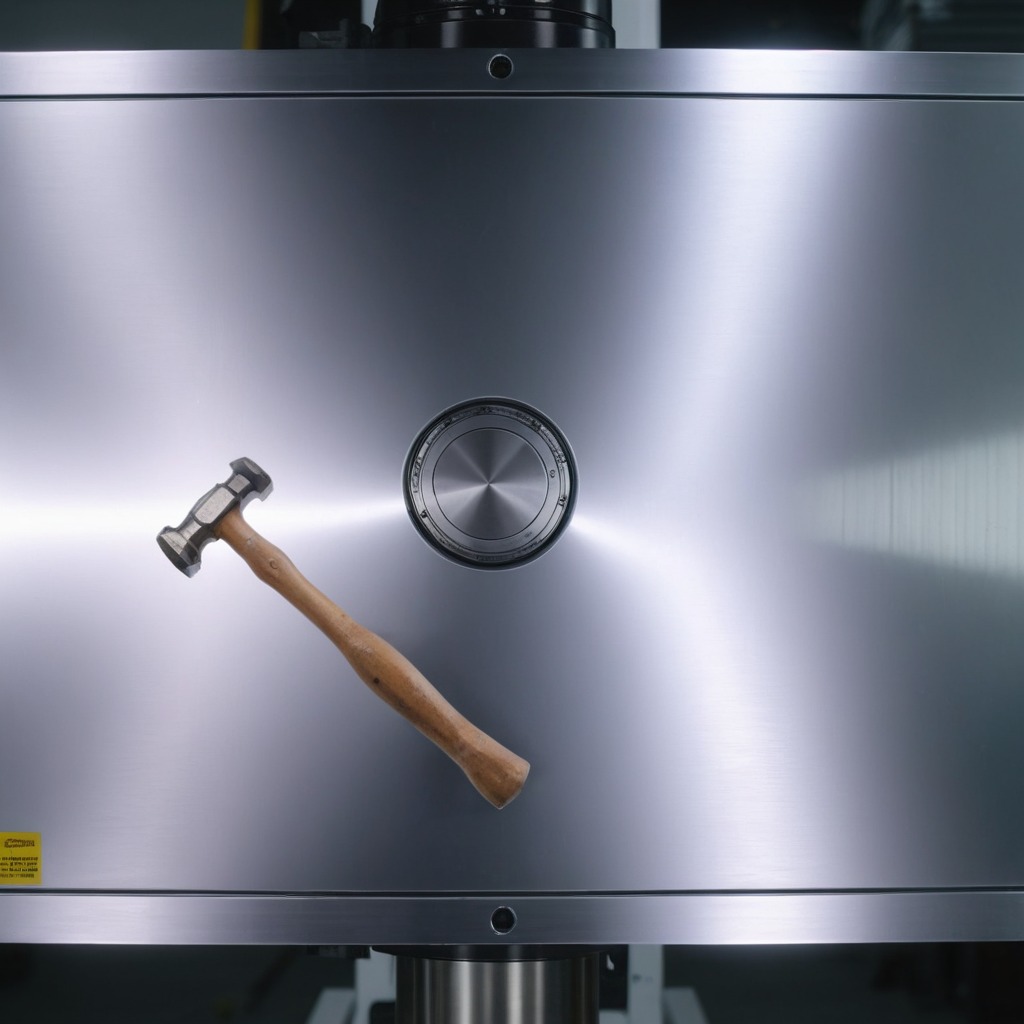
A hammer is lying on a metal table in a machine shop under fluorescent lights.